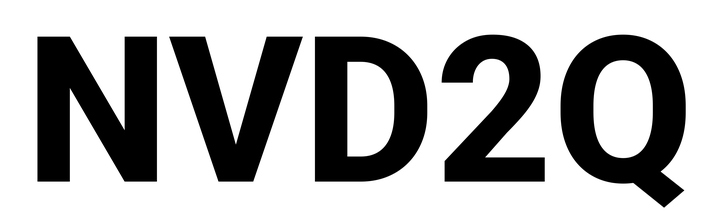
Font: Roboto_ExtraBold